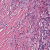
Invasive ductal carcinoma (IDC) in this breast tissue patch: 1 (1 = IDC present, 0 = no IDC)